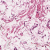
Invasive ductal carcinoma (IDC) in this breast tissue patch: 0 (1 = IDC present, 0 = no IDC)